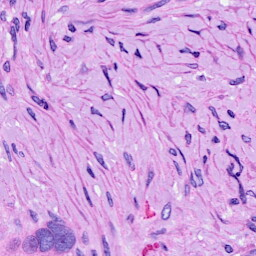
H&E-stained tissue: Ovarian